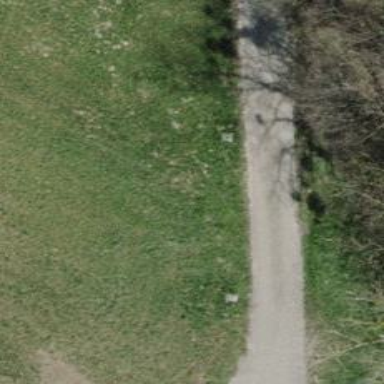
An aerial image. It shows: Well-maintained track road of grade 1.